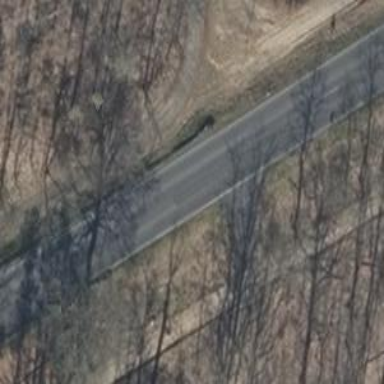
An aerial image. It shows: Secondary road with asphalt surface.